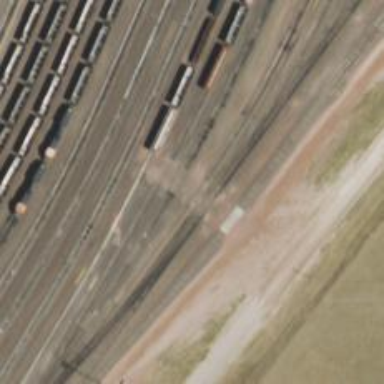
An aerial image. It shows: Level crossing along the railway.